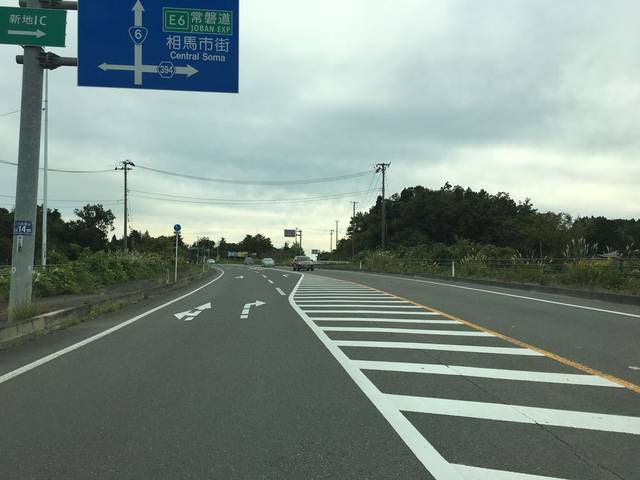
Region: Japan
Coordinates: 37.857, 140.92